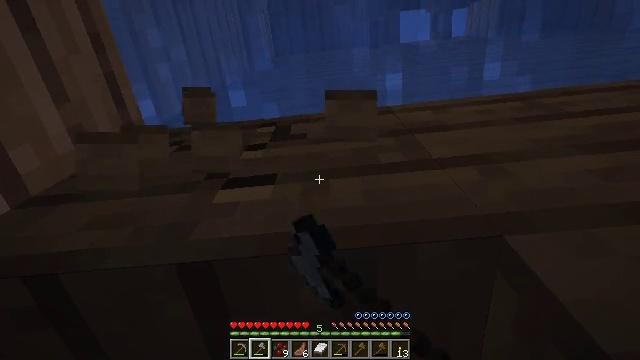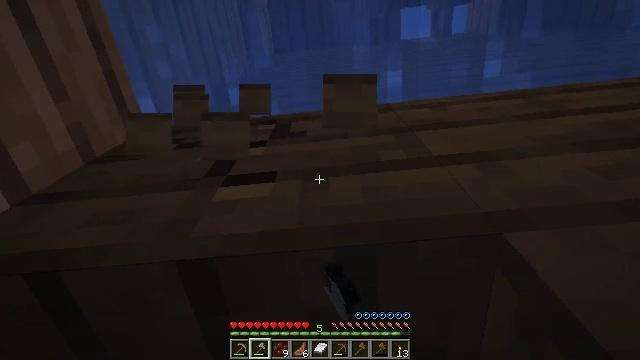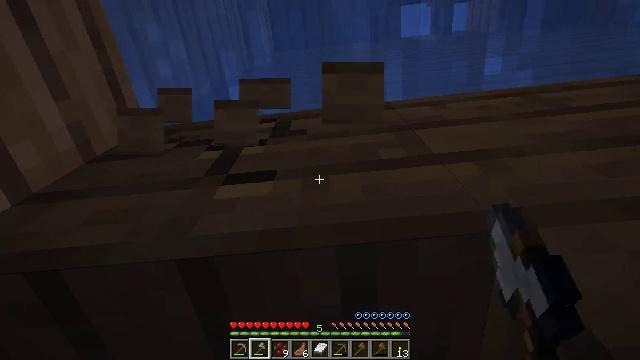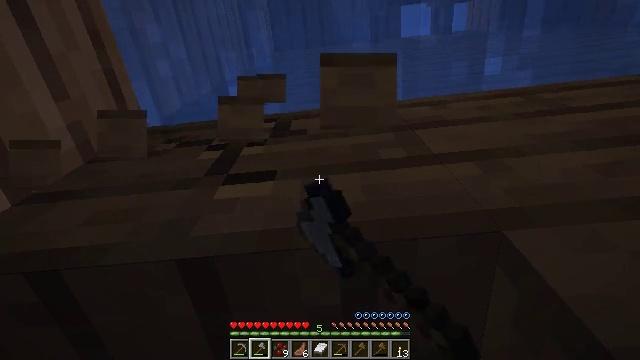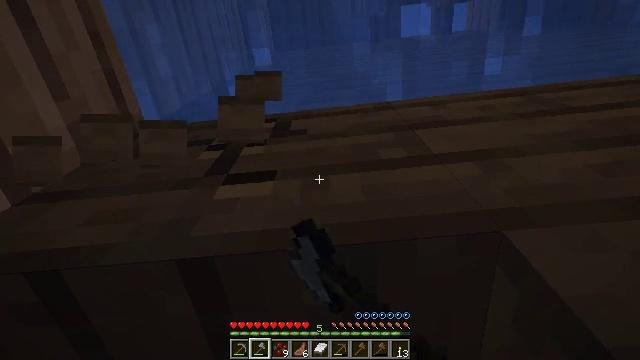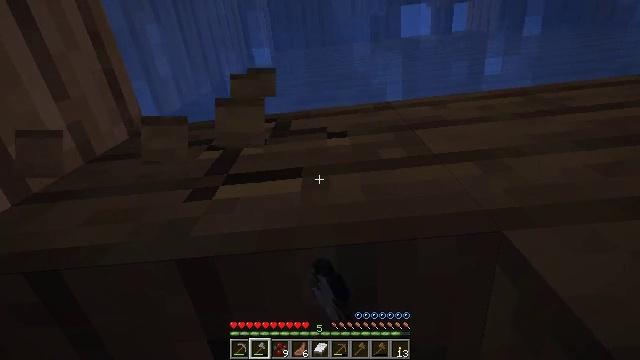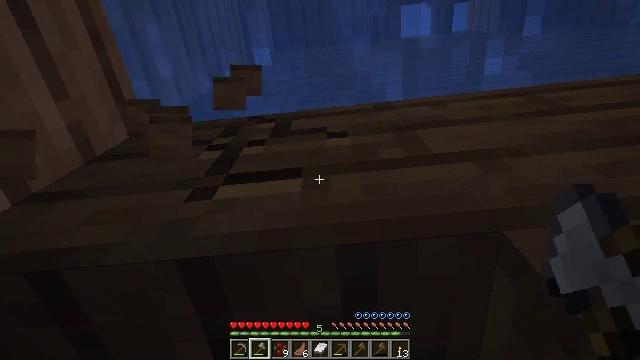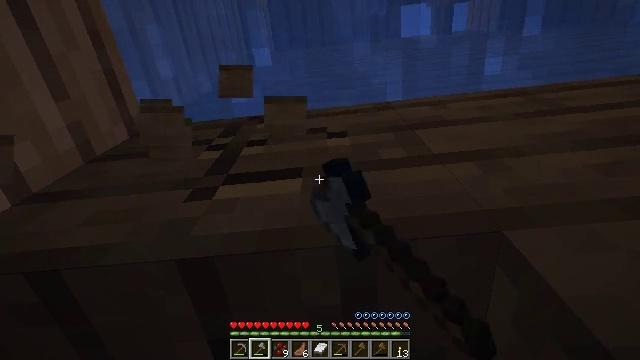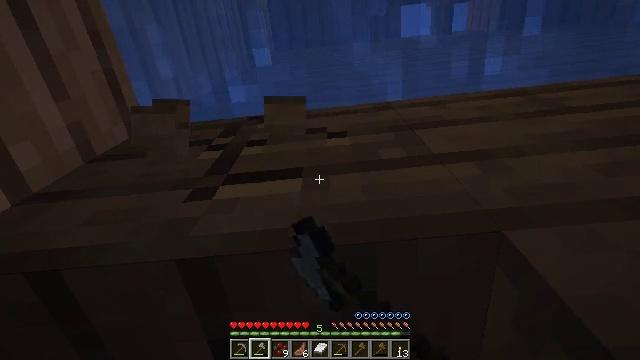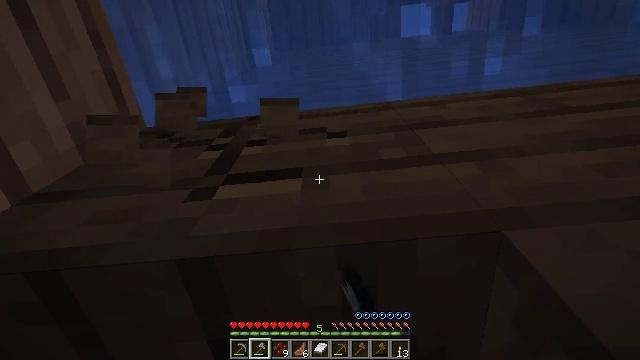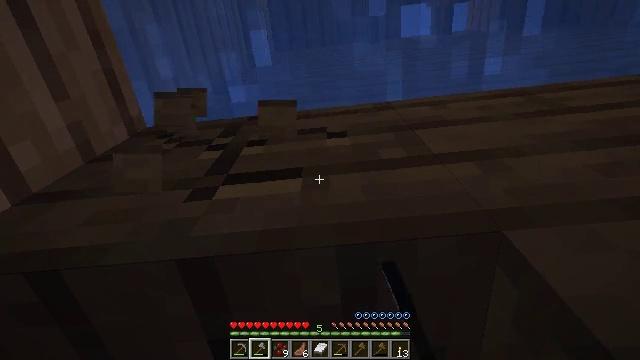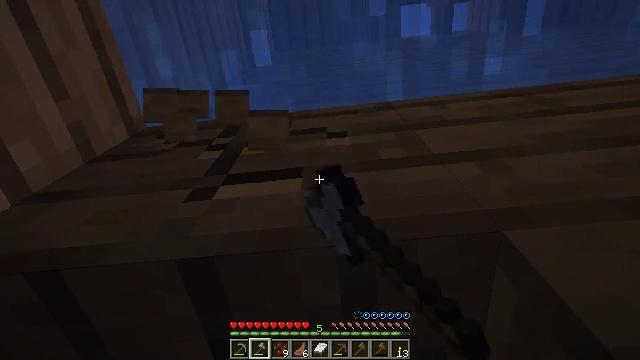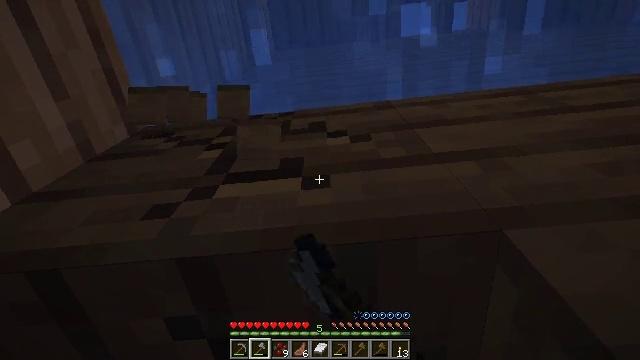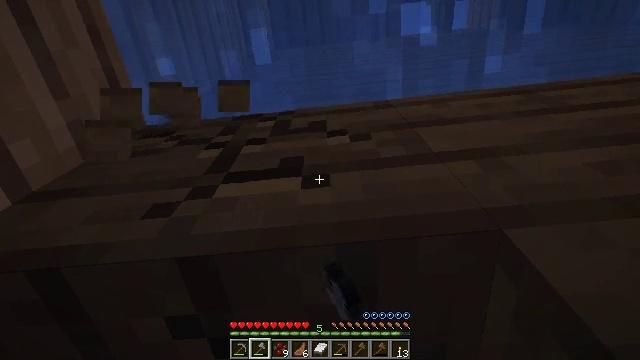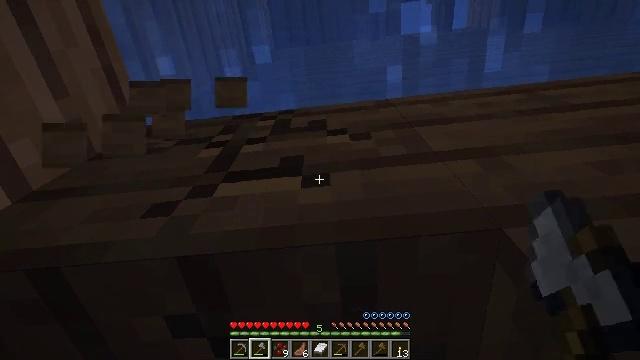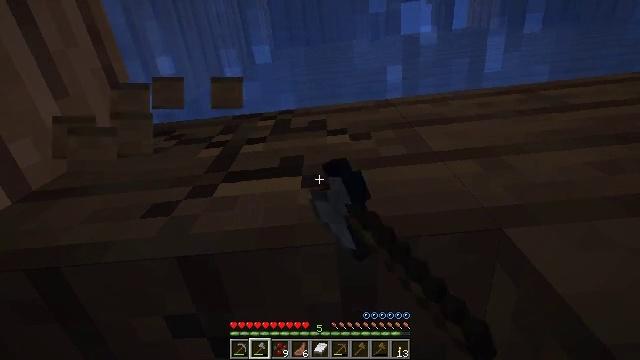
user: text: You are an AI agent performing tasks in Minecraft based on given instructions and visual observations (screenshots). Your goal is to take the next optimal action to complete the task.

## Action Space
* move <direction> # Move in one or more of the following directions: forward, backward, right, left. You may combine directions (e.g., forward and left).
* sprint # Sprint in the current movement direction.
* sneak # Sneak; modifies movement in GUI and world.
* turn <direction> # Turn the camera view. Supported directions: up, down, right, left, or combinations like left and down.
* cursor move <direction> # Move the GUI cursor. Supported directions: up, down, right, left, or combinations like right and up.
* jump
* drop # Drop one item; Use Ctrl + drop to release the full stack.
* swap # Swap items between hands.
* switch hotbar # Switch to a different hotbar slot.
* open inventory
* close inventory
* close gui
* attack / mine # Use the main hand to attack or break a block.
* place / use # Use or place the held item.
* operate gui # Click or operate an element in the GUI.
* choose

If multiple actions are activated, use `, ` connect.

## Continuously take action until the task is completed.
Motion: motion action
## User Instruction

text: Get spruce planks back into your inventory.
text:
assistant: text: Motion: attack / mine
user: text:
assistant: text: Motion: attack / mine
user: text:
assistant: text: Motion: attack / mine
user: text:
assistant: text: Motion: attack / mine
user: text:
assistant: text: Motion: attack / mine
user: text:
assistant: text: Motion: attack / mine
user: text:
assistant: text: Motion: attack / mine
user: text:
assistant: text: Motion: attack / mine
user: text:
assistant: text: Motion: attack / mine
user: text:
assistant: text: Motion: attack / mine
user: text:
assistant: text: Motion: attack / mine
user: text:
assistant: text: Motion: attack / mine
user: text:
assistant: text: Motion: attack / mine
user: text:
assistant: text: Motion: attack / mine
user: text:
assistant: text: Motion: attack / mine
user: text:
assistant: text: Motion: attack / mine
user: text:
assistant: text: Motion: attack / mine
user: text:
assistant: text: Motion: attack / mine
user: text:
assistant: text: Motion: attack / mine
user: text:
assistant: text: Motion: attack / mine
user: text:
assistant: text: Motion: attack / mine
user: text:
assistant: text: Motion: attack / mine
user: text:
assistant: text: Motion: attack / mine
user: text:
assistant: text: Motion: attack / mine
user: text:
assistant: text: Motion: attack / mine
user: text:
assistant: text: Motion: attack / mine
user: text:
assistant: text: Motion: attack / mine
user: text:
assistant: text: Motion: attack / mine
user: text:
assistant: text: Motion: attack / mine
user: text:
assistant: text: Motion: attack / mine